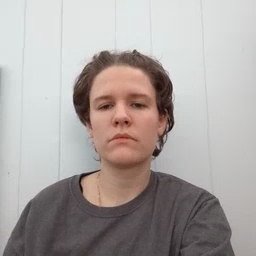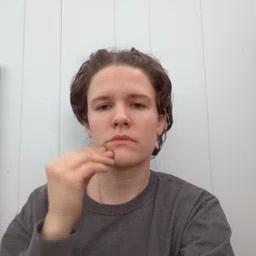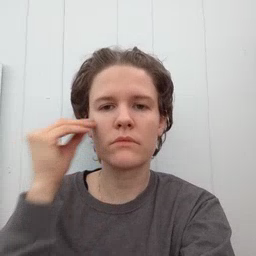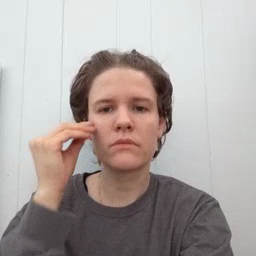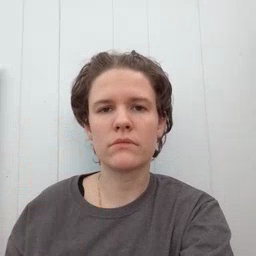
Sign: home